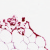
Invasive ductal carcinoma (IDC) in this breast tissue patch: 0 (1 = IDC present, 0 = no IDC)